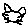
Label: cat